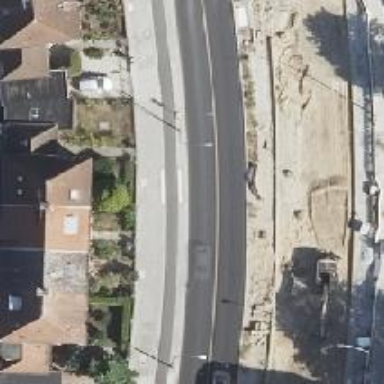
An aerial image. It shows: Secondary road with asphalt surface and cycle track on the right side.